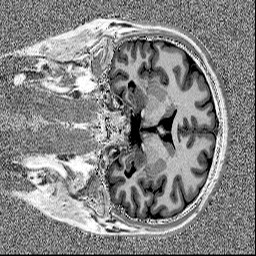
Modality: MP2RAGE
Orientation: coronal
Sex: male